Aerial crown-view tile of a tropical tree (Barro Colorado Island, Panama), acquired 20250512:
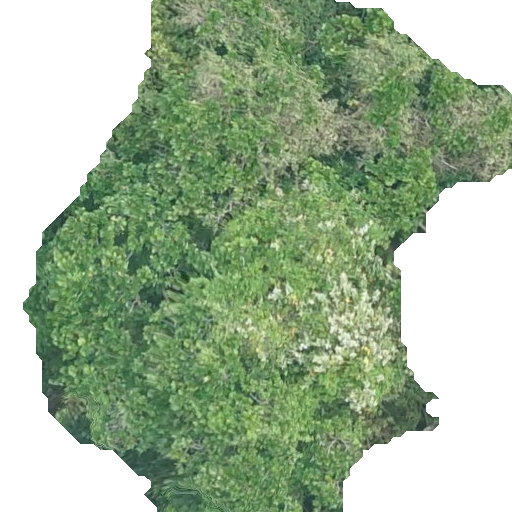
Species: Anacardium excelsum
GBIF accepted scientific name: Anacardium excelsum
Crown area: 264.104 m²